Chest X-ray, PA view. Patient: 51 years old, sex F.
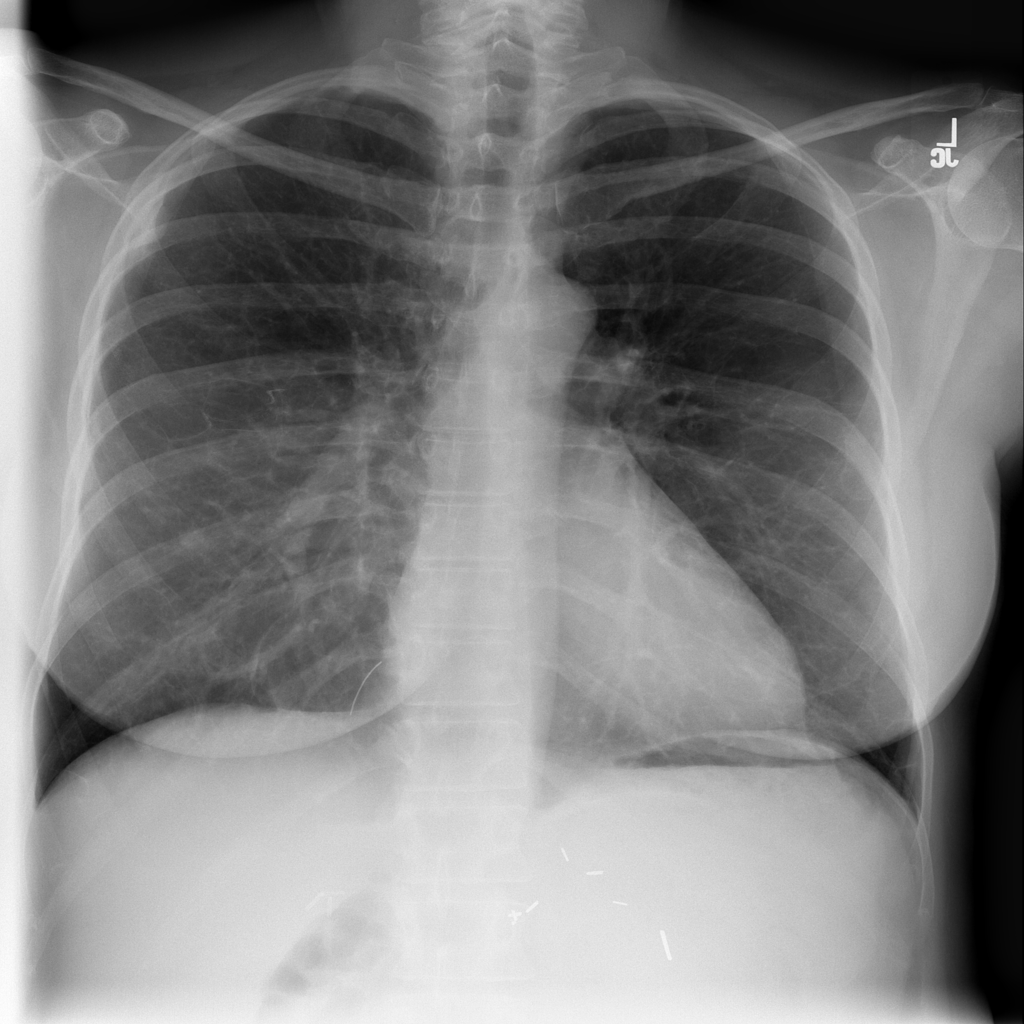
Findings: Nodule